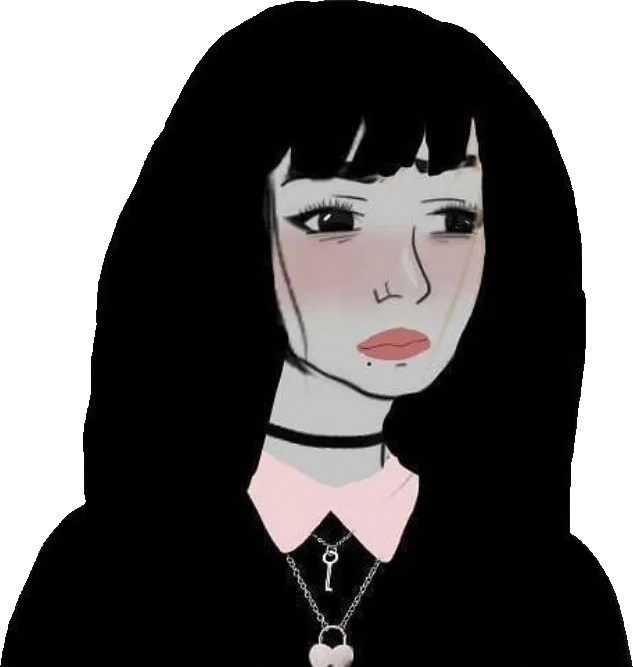
Label: 5_Doomer_Girl